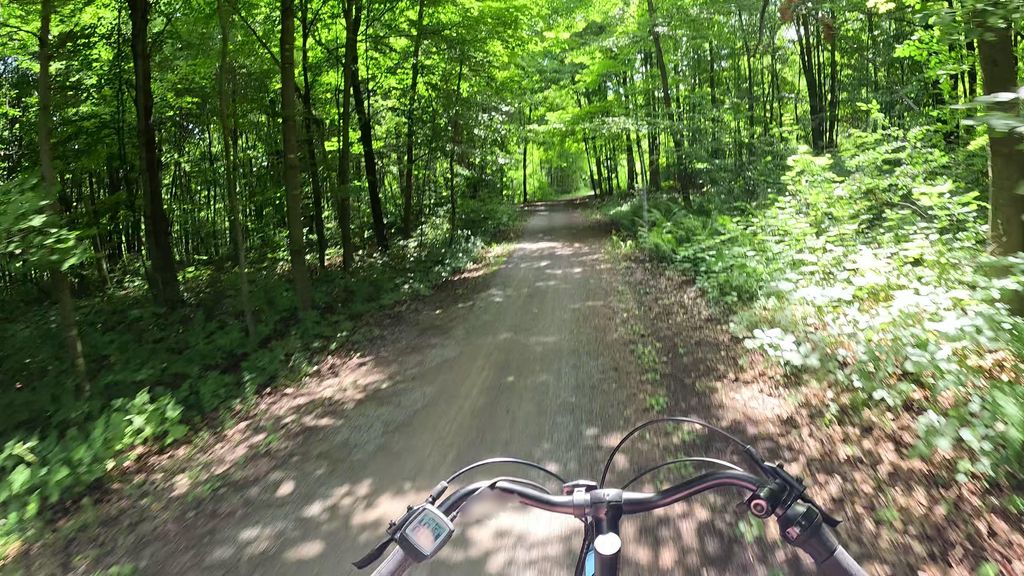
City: ottawa-gatineau